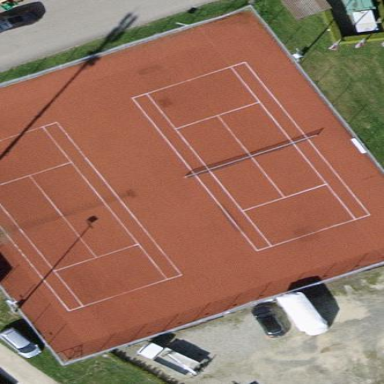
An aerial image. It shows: Tennis court on pitch.